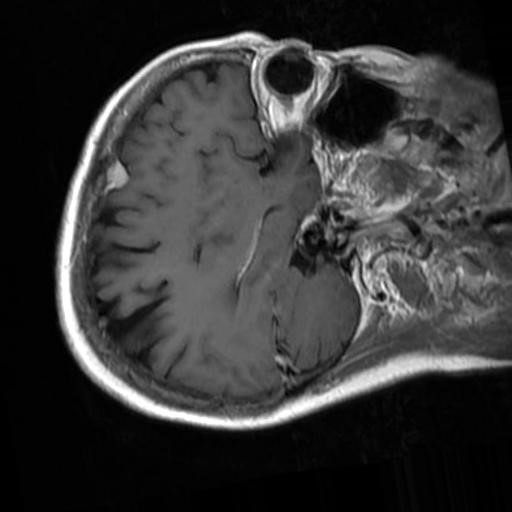
Label: brain_menin